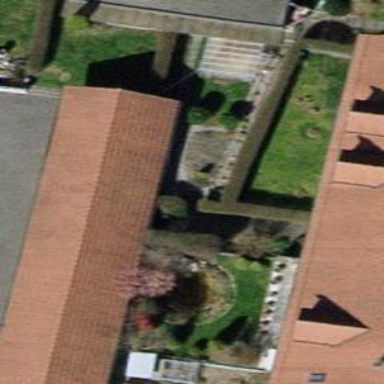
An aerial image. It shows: View of roof of building.